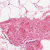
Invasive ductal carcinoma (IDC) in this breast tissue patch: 0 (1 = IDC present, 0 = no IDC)